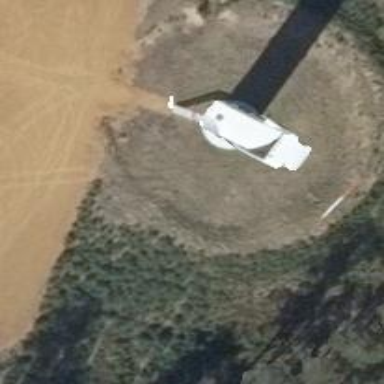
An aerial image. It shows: Wind turbine generating power.